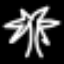
Label: palm tree